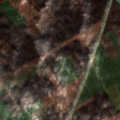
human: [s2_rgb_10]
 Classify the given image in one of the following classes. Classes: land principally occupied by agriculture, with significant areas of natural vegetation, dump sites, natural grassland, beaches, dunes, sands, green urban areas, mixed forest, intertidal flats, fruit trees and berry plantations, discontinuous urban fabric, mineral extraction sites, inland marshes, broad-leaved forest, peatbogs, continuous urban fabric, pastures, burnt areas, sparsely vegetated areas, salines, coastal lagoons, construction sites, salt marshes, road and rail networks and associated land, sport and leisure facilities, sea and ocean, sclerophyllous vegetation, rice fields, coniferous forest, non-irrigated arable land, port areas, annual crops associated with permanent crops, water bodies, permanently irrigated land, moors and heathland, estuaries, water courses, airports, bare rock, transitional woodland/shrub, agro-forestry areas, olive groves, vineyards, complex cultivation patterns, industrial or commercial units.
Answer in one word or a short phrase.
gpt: non-irrigated arable land